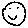
Label: smiley face